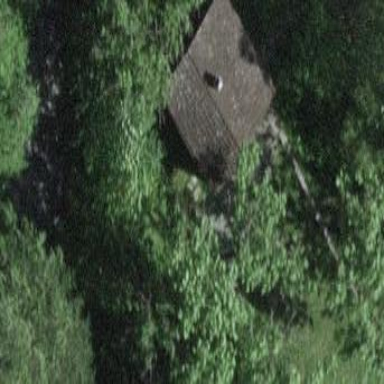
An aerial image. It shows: Cabin is depicted in the image.